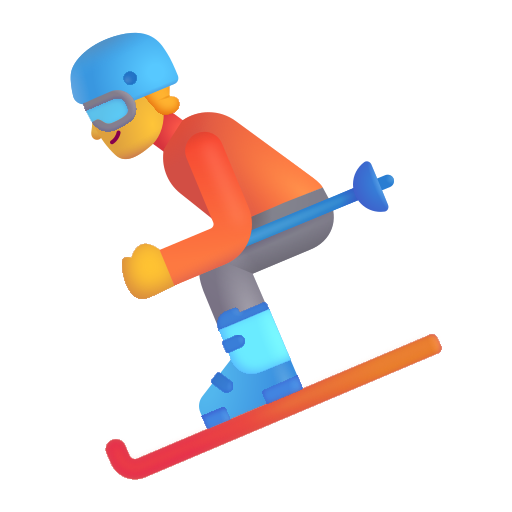
skier color default